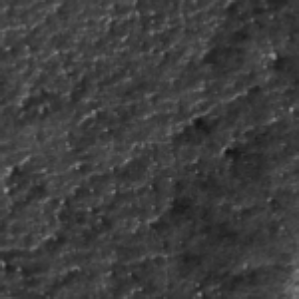
Label: frost